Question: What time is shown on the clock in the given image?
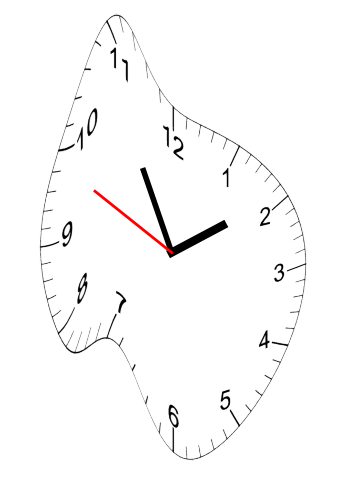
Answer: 01:54:49